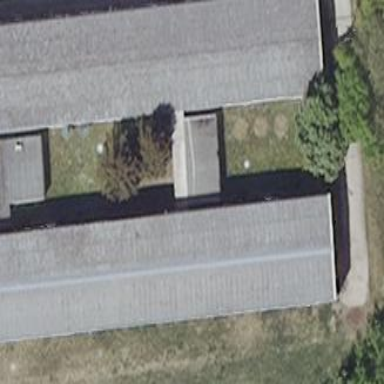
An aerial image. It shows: Gabled grey farm auxiliary building with roof oriented along its structure.